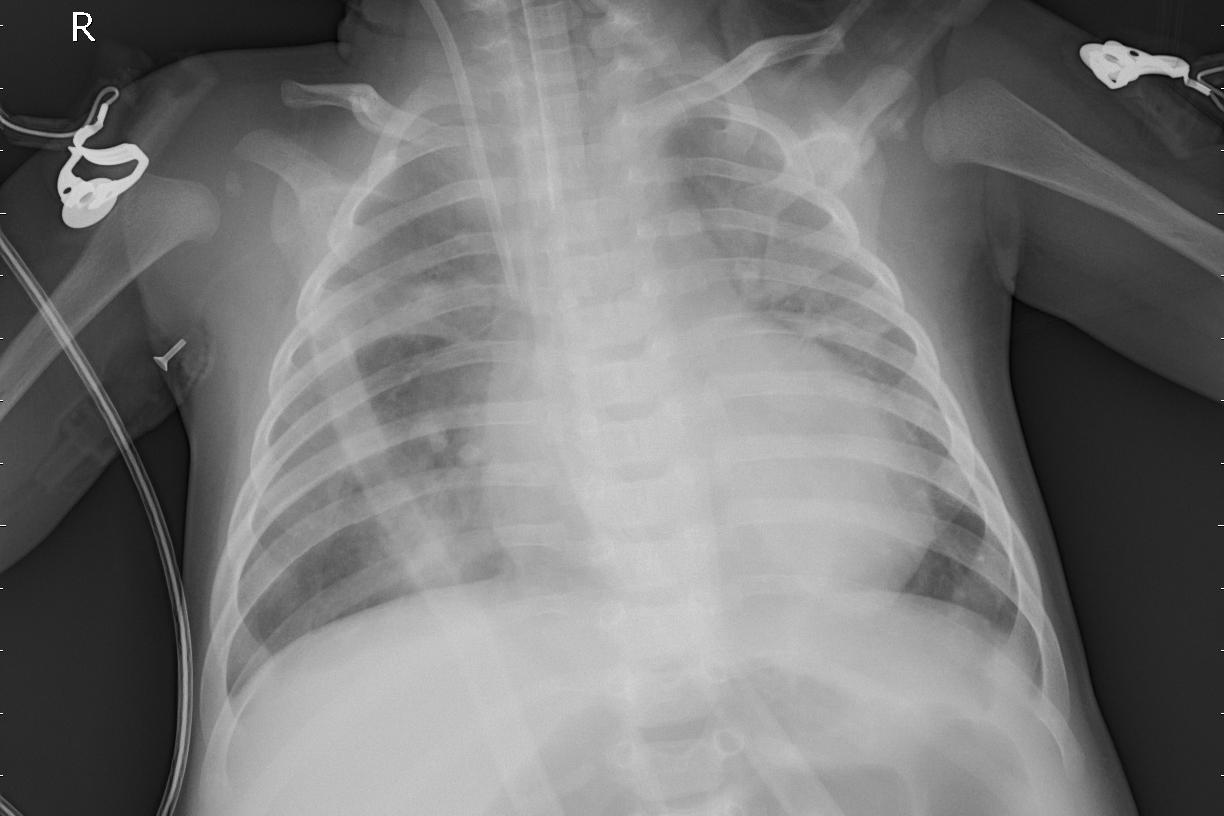
Diagnosis: PNEUMONIA